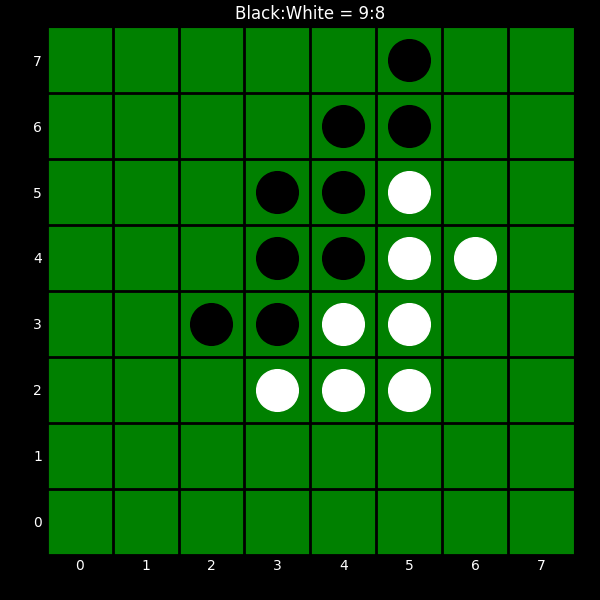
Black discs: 9
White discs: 8